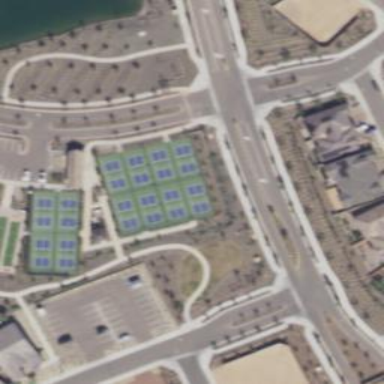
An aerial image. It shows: Tennis court on pitch.